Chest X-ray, PA view. Patient: 36 years old, sex M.
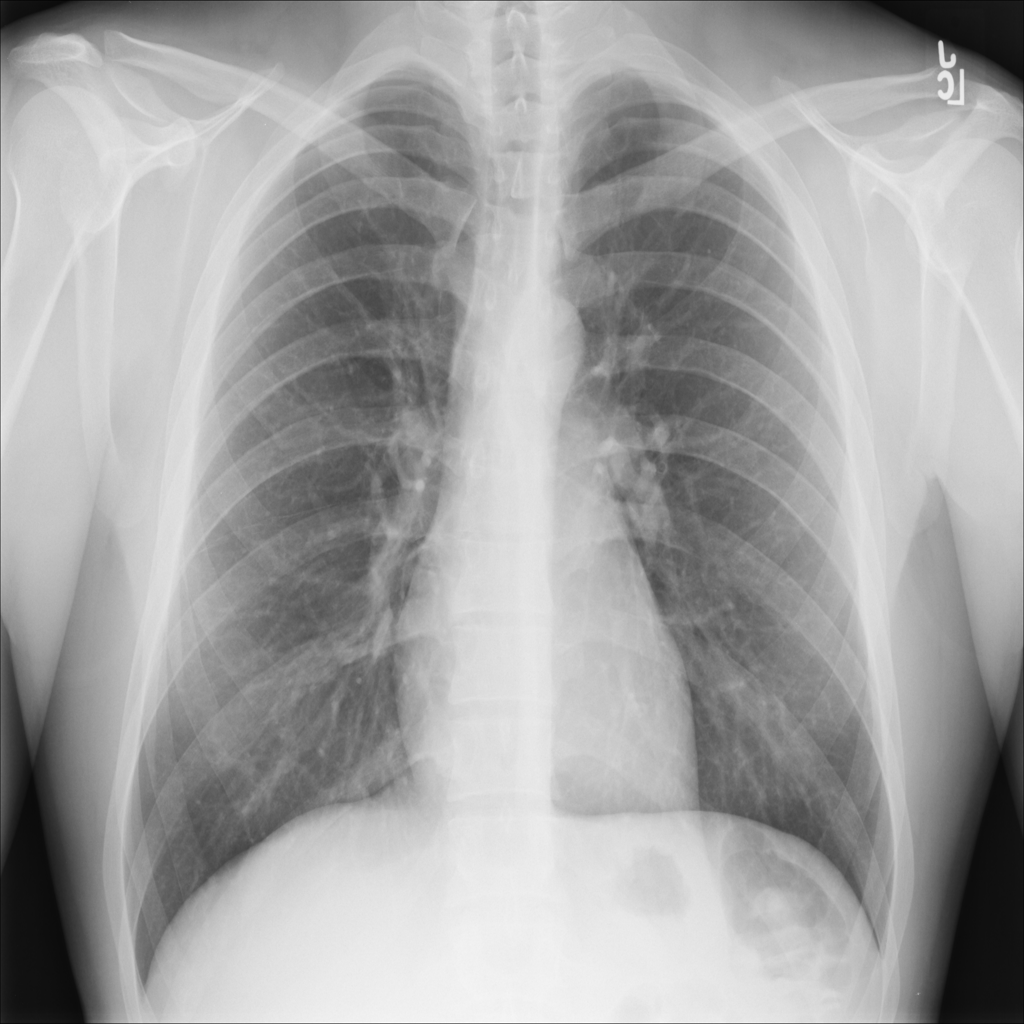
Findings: No Finding